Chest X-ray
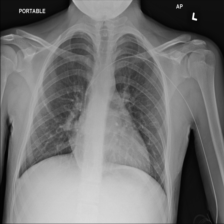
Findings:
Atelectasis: negative
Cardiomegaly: negative
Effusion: negative
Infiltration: negative
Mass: negative
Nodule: negative
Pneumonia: negative
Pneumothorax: negative
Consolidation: negative
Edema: negative
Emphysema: negative
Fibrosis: negative
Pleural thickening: negative
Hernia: negative